Question: What is the value of the measurement in the image?
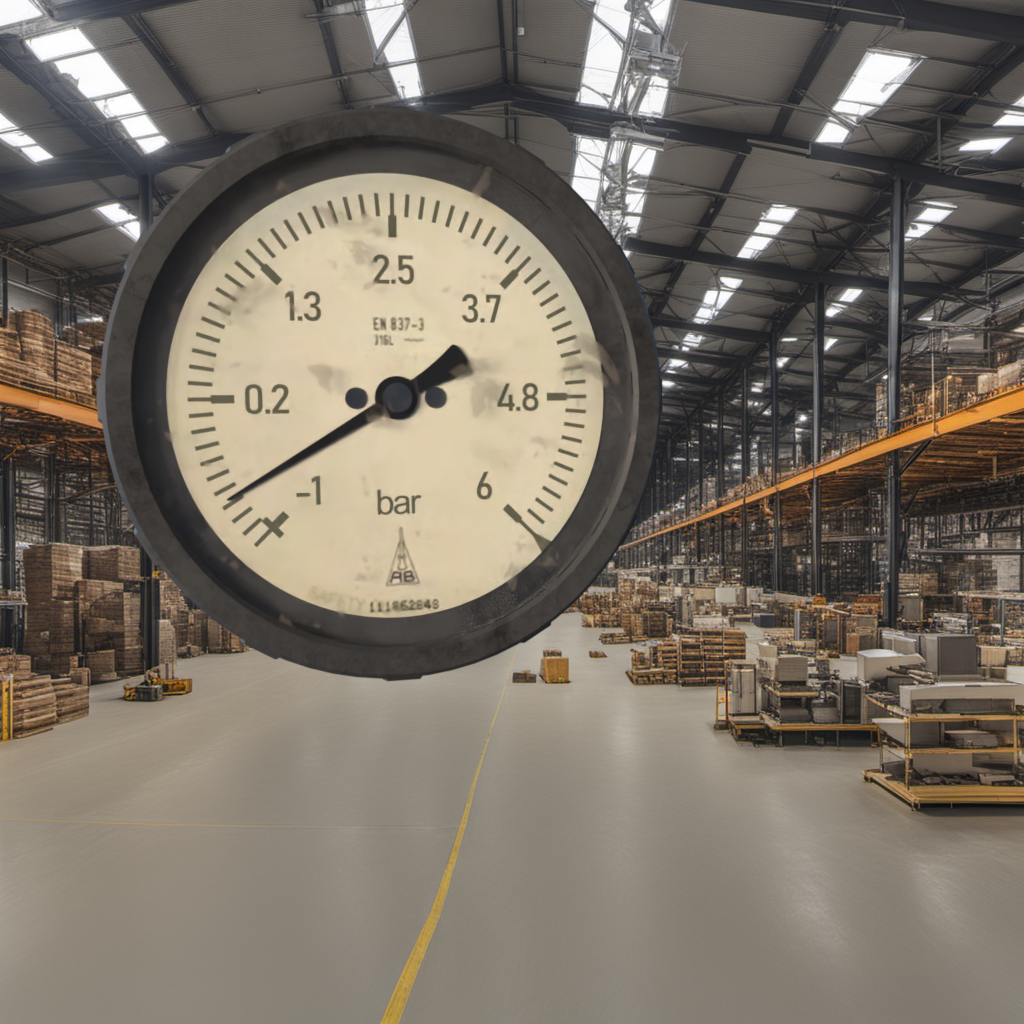
Answer: The result is -0.62
Question: What is the range of this measurement?
Answer: The range is from -1 to 6
Question: What is the minimum and maximum reading range of this measurement?
Answer: The minimum value is -1 and the maximum value is 6